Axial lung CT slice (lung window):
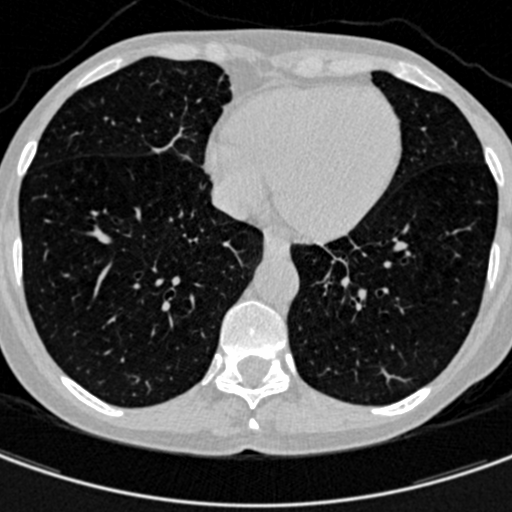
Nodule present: no